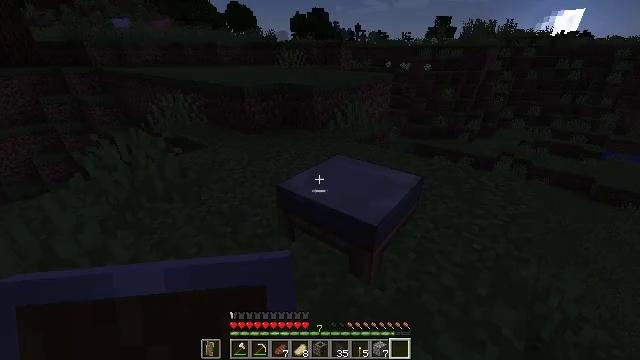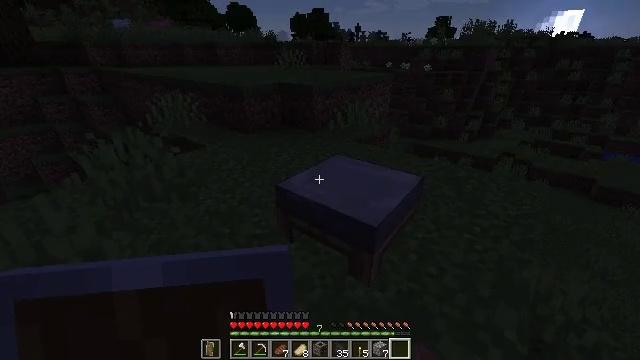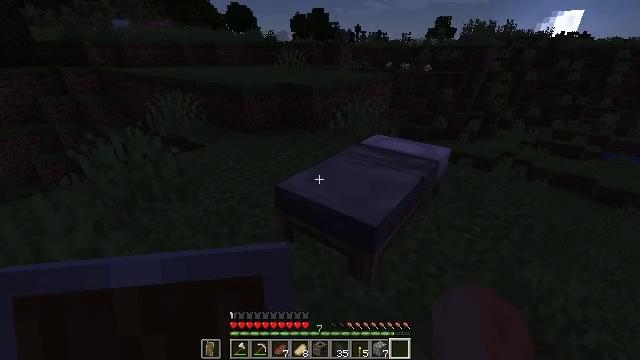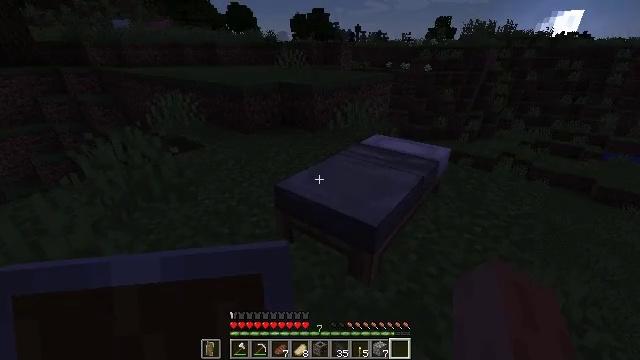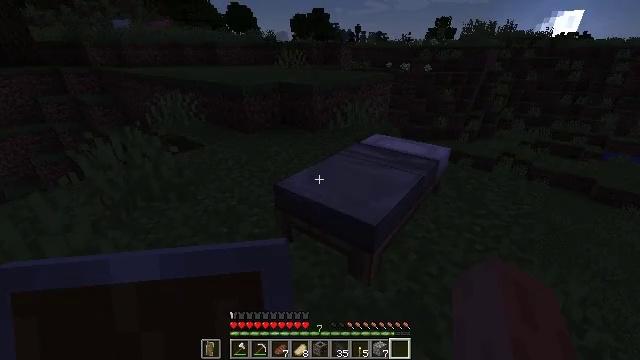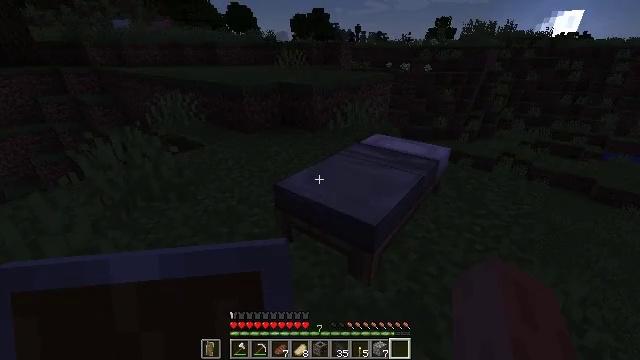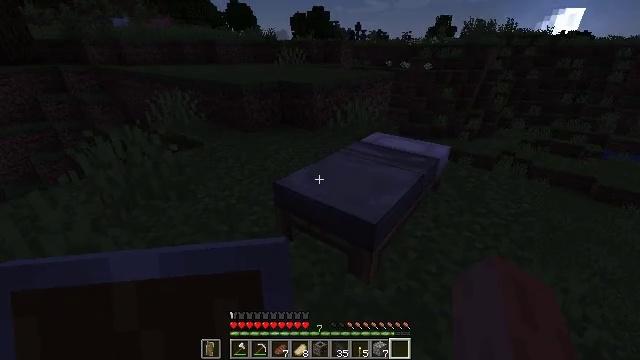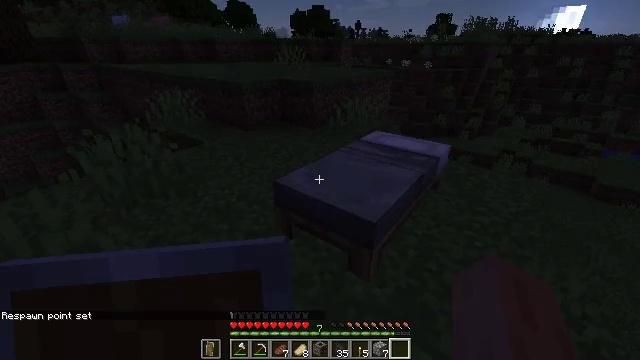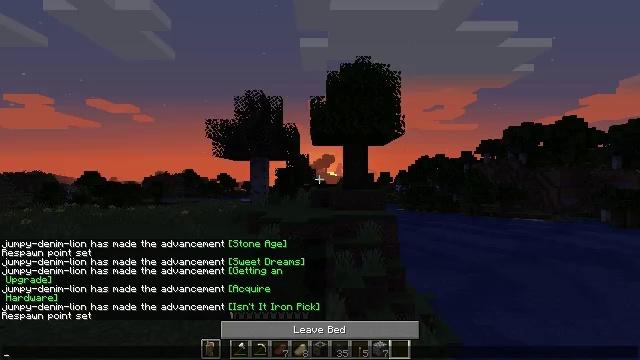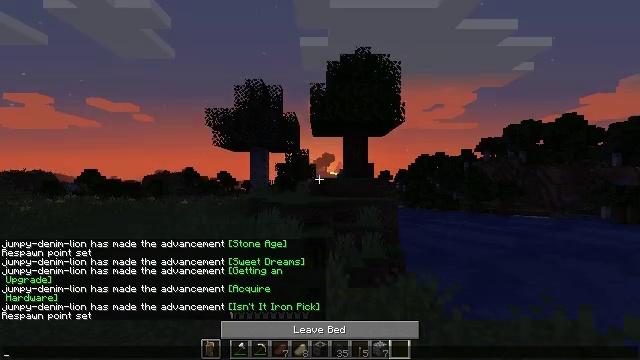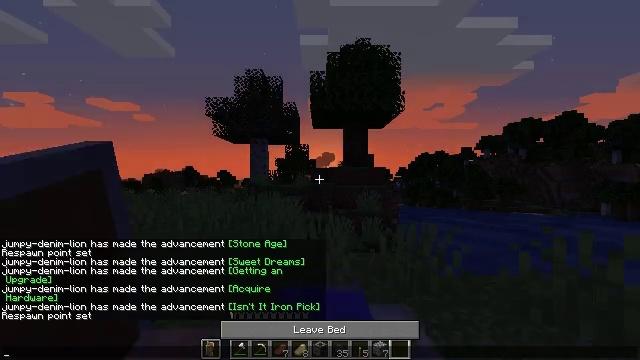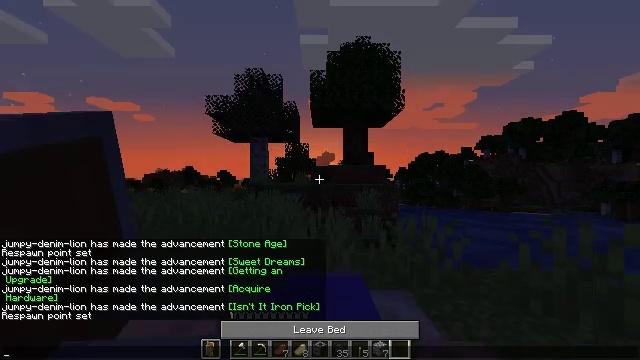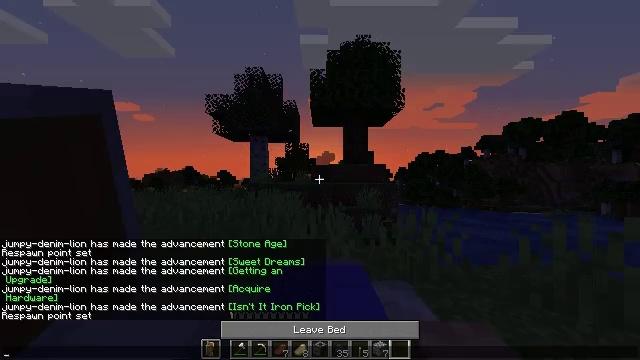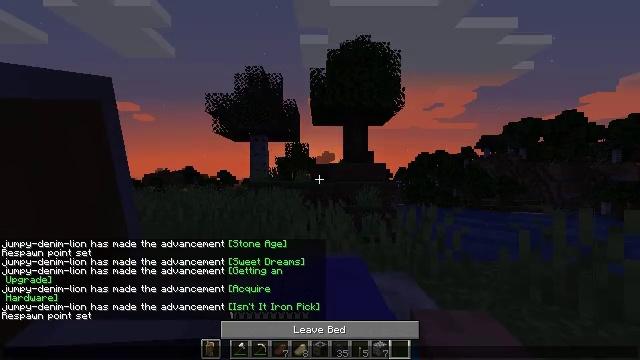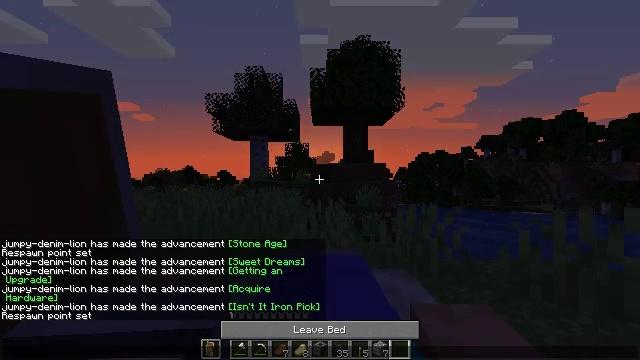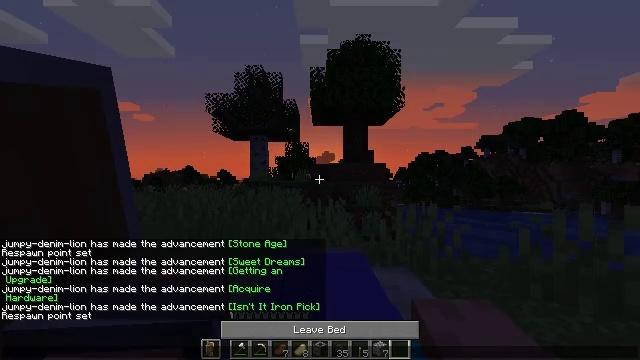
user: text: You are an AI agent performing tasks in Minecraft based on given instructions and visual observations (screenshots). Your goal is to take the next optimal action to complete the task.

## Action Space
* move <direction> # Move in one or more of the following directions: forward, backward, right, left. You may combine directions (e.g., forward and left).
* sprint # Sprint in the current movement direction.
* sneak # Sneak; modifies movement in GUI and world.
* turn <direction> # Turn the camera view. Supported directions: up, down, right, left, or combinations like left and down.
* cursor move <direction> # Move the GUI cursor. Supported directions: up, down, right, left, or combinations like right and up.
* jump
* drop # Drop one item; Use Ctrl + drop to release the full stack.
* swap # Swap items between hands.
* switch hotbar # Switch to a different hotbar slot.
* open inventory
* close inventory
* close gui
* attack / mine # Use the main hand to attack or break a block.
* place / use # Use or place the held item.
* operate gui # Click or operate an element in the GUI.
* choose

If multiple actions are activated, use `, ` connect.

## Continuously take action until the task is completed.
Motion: motion action
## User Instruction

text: Mine the light gray bed.
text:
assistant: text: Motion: no_op
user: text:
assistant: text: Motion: use / place
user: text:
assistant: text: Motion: use / place
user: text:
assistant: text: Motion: use / place
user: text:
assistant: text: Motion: no_op
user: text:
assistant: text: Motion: no_op
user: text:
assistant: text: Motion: no_op
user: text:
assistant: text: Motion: no_op
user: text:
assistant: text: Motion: cursor move right and up, open gui
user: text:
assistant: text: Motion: no_op
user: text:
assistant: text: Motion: no_op
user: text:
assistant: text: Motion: no_op
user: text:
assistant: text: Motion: no_op
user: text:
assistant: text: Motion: no_op
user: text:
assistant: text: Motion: no_op
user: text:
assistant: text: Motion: no_op
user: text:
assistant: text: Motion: no_op
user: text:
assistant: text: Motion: no_op
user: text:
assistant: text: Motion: no_op
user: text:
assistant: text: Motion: no_op
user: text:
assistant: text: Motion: no_op
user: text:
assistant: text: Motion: no_op
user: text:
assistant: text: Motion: no_op
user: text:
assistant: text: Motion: no_op
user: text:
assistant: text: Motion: no_op
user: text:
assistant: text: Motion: no_op
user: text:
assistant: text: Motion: no_op
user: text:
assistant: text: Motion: no_op
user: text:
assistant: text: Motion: no_op
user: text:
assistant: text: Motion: no_op